Question: Please see the pic. I am attaching DBs using following code.
'''
Dim conn As New SqlConnection("Server=MyHomeServer\SQLExpress;Database=master;Integrated Security=SSPI")
Dim cmd As New SqlCommand("", conn)
cmd.CommandText = "CREATE DATABASE dbNoPWD ON ( FILENAME = 'd:\dbNoPWD.mdf' ), ( FILENAME = 'd:\dbNoPWD_log.ldf' ) FOR ATTACH"
conn.Open()
cmd.ExecuteNonQuery()
cmd.Dispose()
conn.Dispose()
'''
Please note I donot want to give any username and password.
When I ran the above code and then checked SSMS, I found my attach DB was not checked in Roles (pls. see pic.)

The problem with this is my network computers can not access this DB. I want to run some code like above (without sa password) and want that all my network computers can access the DB without my user get involved in setting up SSMS.
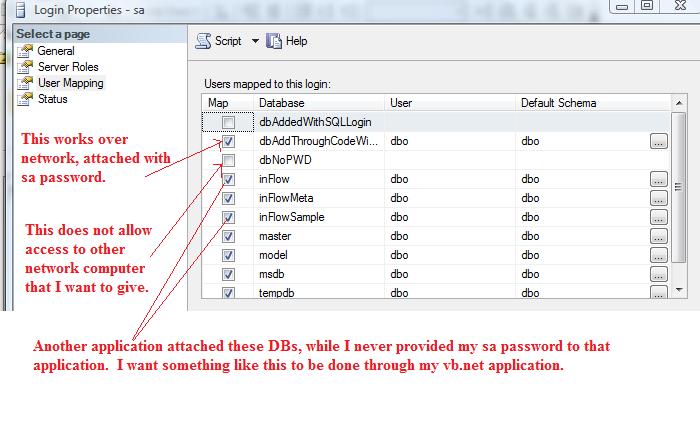
Answer: In your connection string when creating the database you're using windows authentication. Therefore if your ActiveDirector account is JOE then the owner of the dbNoPWD database will be JOE, not SA. That's why your screenshot shows SA with no mapping to the dbNoPWD.
But here's your problem: SA's mappings have nothing to do with whether or not other SqlServer logins will be able to access your database (unless they belong to the sysadmin server role). Each SQLServer login must have it's own mapping to your new database or else they won't be able to use it.
So, let's solve your problem. If you want people to have read/write access to your new database add some TSQL after your database creation statements to map users to your new database. Something like this:
'''
use dbNoPWD
go
exec sp_addrolemember db_datareader, SQLLOGINNAME
go
exec sp_addrolemember db_datawriter, SQLLOGINNAME
go
'''
If you have a lot of users an easier way it to create logins for entire windows groups and then just assign mapping for the entire group to your database.